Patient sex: M
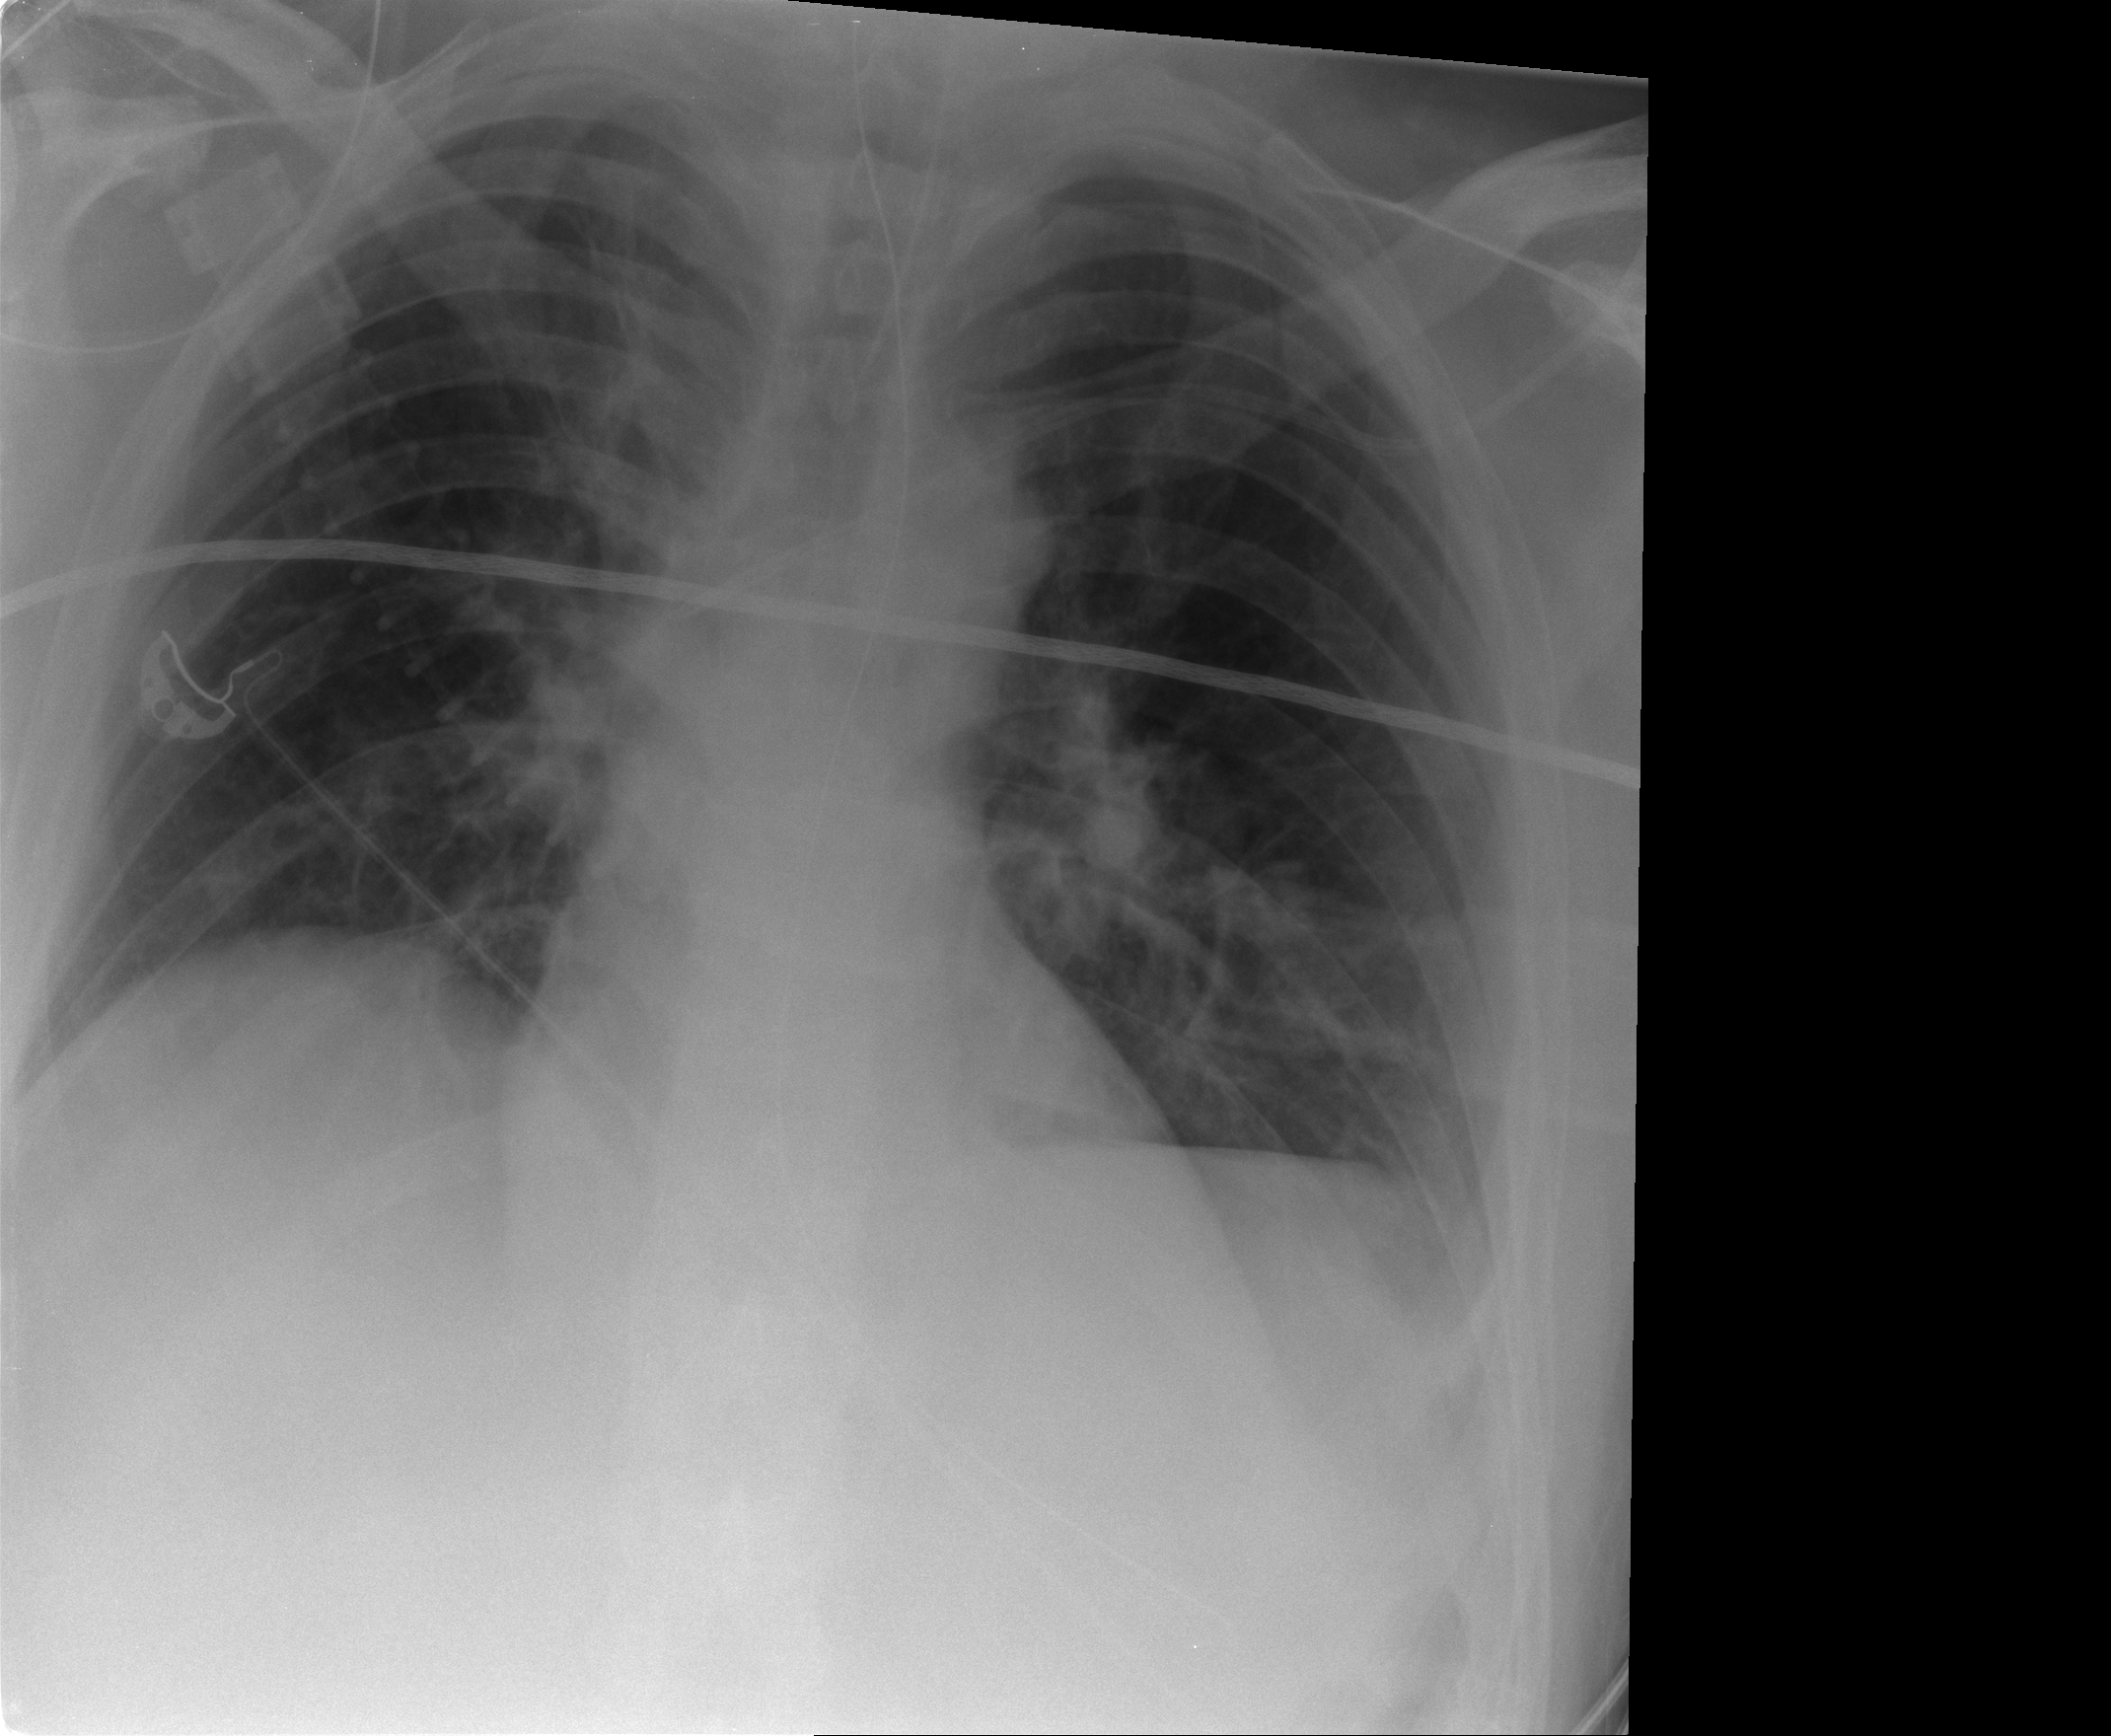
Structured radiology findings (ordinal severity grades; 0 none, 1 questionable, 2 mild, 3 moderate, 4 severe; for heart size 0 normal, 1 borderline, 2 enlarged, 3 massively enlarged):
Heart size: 0
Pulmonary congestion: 0
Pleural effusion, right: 0
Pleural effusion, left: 1
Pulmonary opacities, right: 0
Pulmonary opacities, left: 0
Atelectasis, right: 2
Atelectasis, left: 2